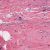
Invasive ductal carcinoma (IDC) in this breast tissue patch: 0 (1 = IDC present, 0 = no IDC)